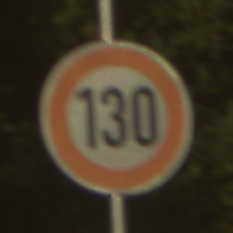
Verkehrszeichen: Geschwindigkeit130
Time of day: SunriseSunset
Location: Outdoor (Nature)
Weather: PartlyCloudy
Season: NotSpecified
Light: Natural